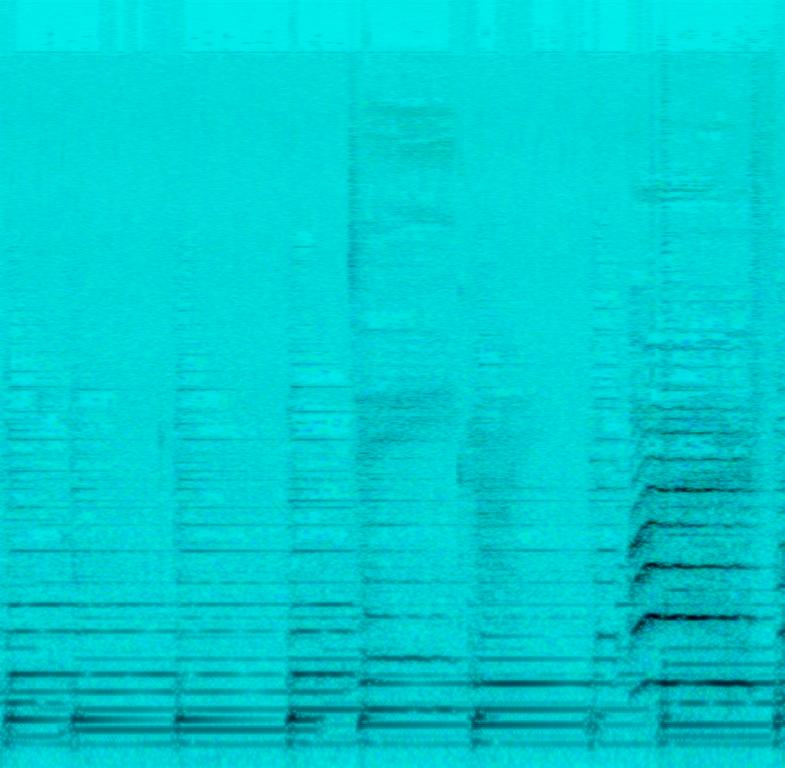
A female vocalist sings this soft melody. The tempo is slow with acoustic guitar accompaniment. The guitar sound is muffled. The song is sad,poignant, melancholic, sentimental,emotional and lonely. This song is Pop.